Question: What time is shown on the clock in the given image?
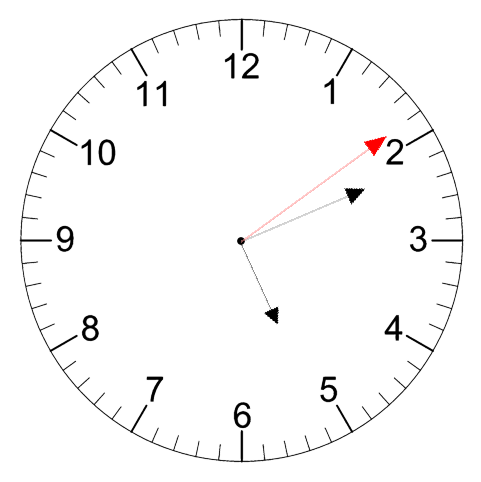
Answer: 05:11:09